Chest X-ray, AP view. Patient: 57 years old, sex F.
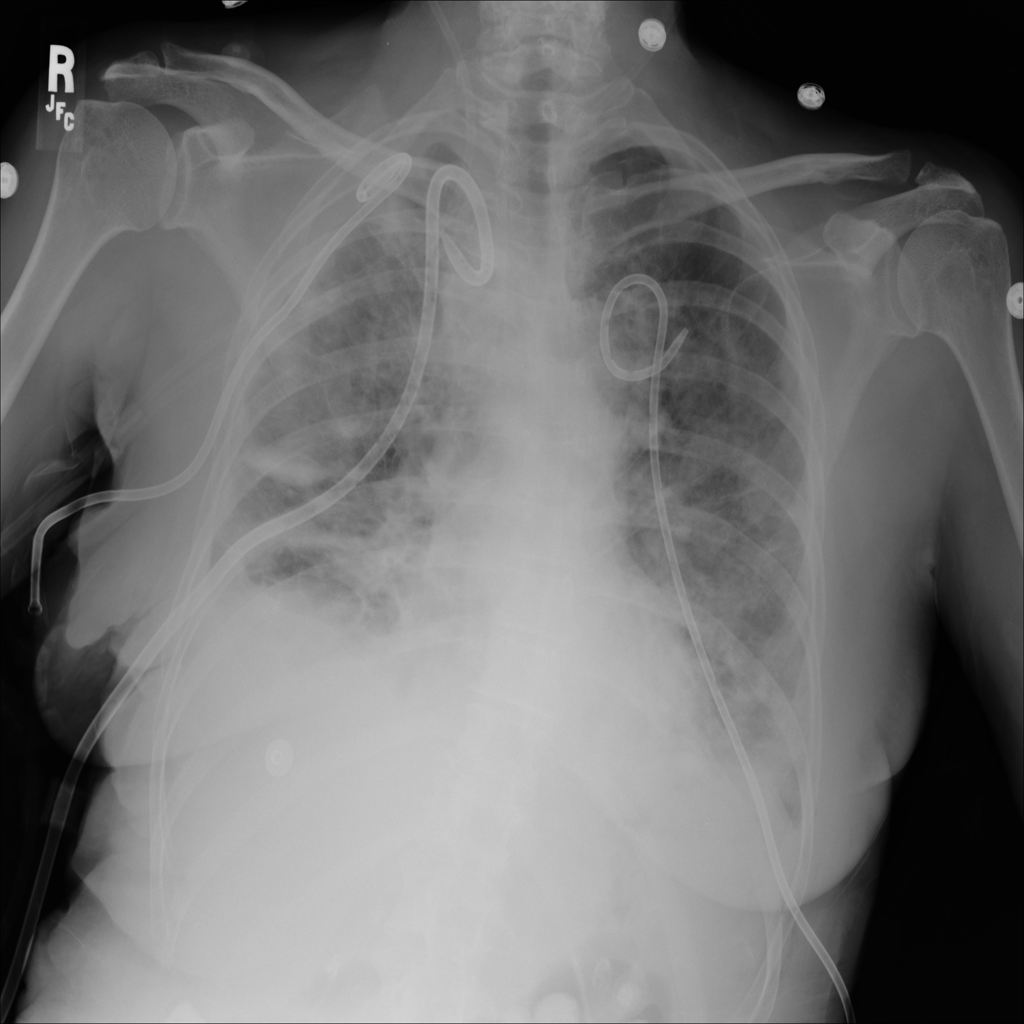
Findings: Effusion, Infiltration, Pneumothorax